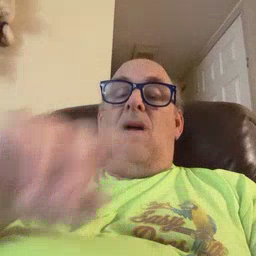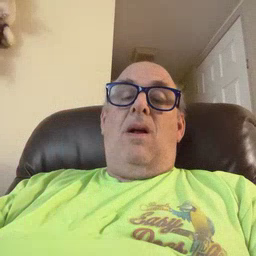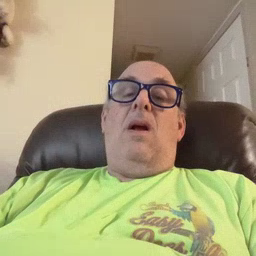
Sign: duck